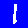
Digit: 1